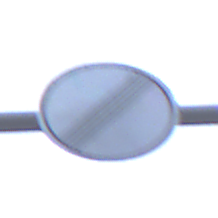
Verkehrszeichen: EndeSaemtlicherBegrenzungen
Umgebung: Outdoor, Nature
Tageszeit: SunriseSunset
Wetter: PartlyCloudy
Licht: Natural
Jahreszeit: Autumn
Kontrast: LowContrast